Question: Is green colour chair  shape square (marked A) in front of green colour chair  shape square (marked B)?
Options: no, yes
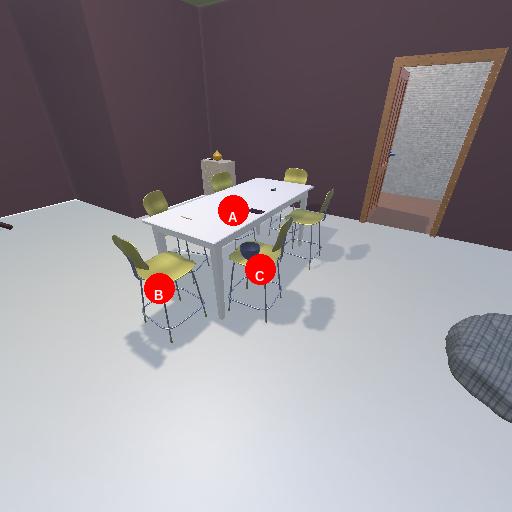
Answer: no